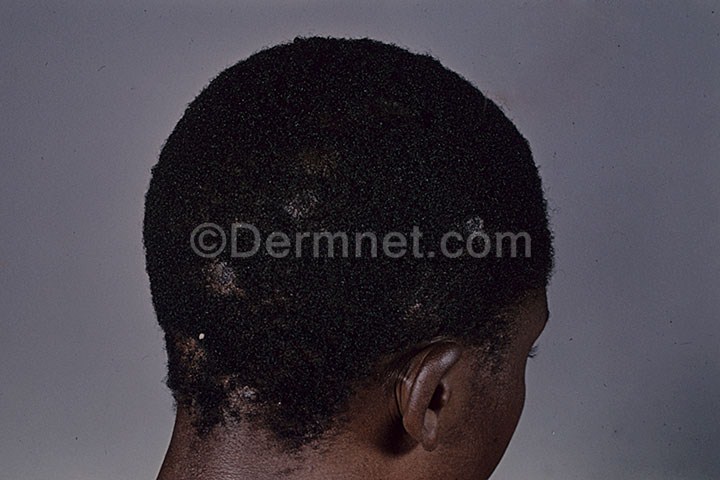
Disease: Herpes HPV and other STDs Photos